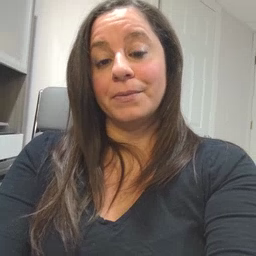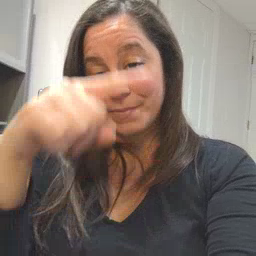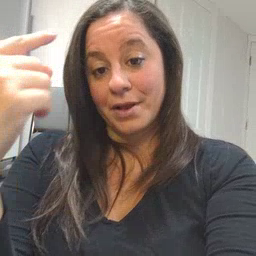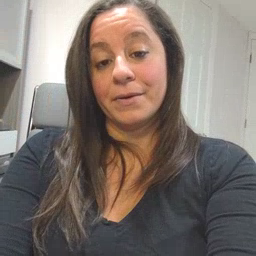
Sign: black